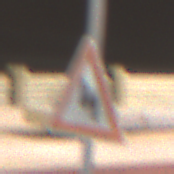
Verkehrszeichen: DoppelkurveZunaechstLinks
Umgebung: Outdoor, Urban
Tageszeit: Night
Wetter: PartlyCloudy
Licht: Artificial
Jahreszeit: NotSpecified
Kontrast: HighContrast